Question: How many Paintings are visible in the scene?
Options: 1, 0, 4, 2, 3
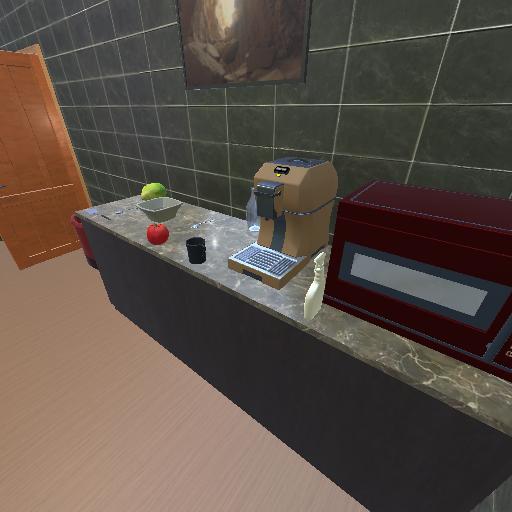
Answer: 1